Interaction volume radius: 5 \u00c5
Interaction volume height: 25 \u00c5
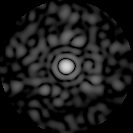
Disorder parameter: 0.8128